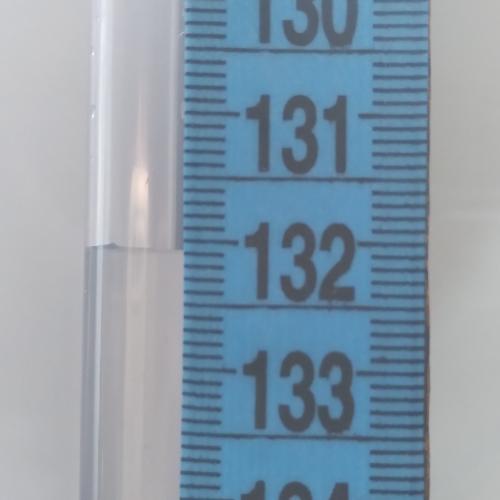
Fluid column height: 132.1 cm